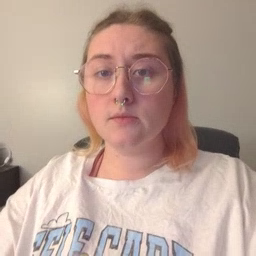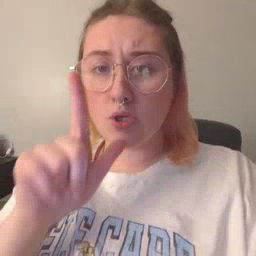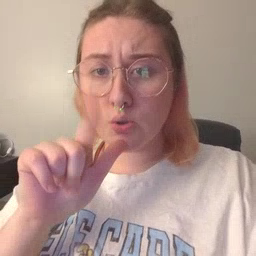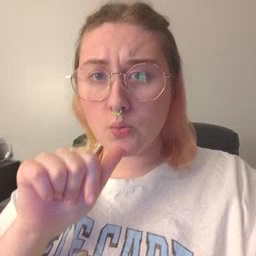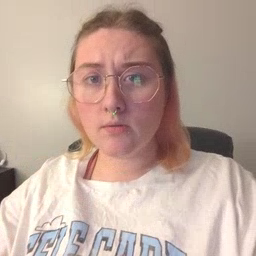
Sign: who